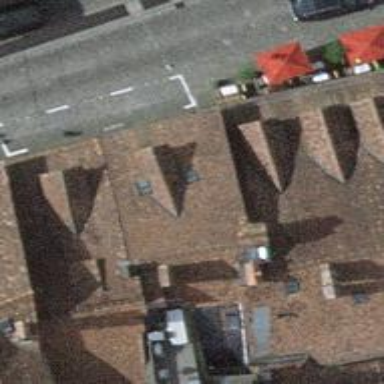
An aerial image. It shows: Asphalt footway with covered arcade.